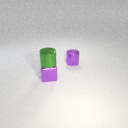
small purple metal cube below small green metal cylinder